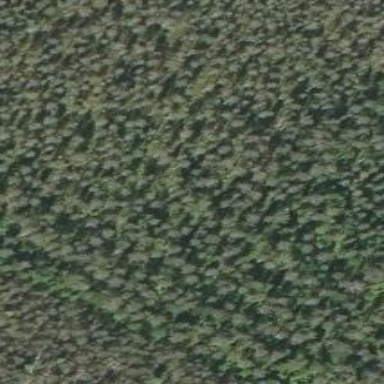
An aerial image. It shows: Needle-leaved woodland.